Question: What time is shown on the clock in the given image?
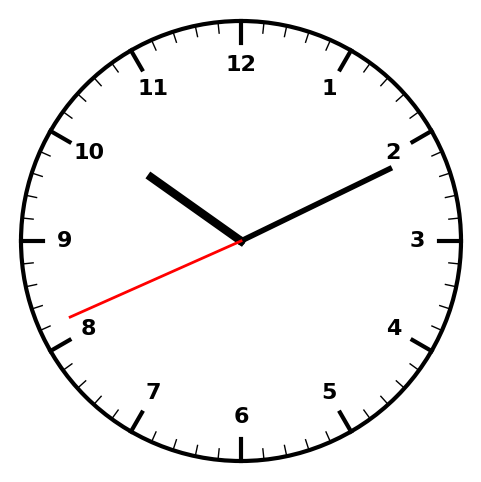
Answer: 10:10:41